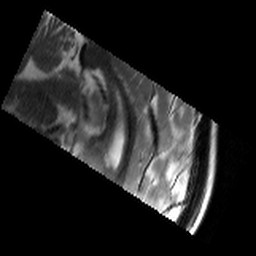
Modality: T2w
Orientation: sagittal
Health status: healthy
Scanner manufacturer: siemens
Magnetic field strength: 3 T
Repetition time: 8.02 s
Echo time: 0.08 s